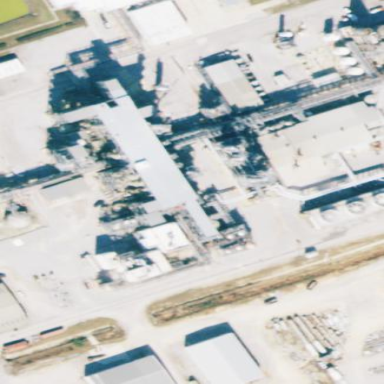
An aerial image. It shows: Industrial building.